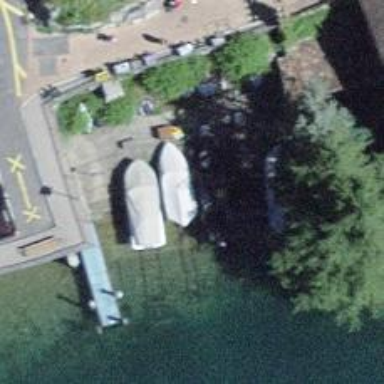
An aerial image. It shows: Slipway on leisure land.